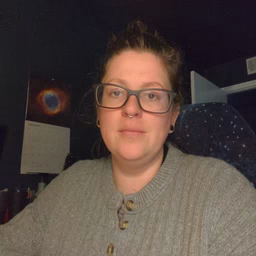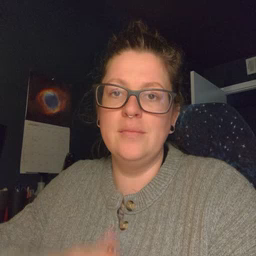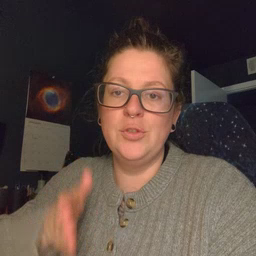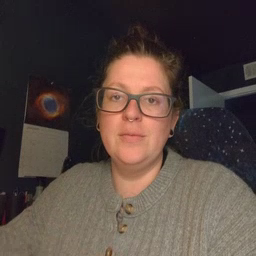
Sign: person